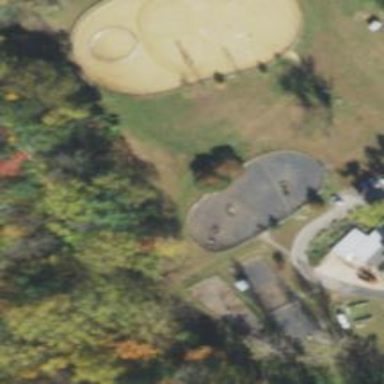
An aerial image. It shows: Dirt equestrian pitch surrounded by fence.